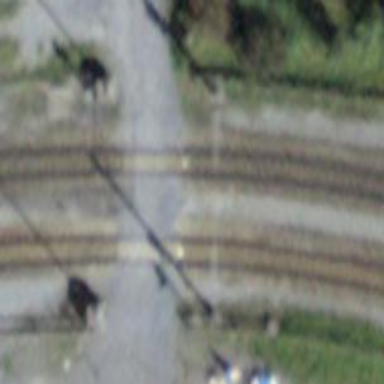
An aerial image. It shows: Level crossing with full barriers and lights.